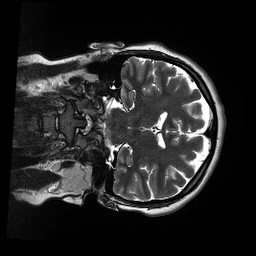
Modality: T2w
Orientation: coronal
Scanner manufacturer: siemens
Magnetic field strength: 3 T
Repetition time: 13.52 s
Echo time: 0.088 s